Question: I pinned 'Notepad2-mod' to the taskbar. When I click the pinned shortcut, it opens a new instance but doesn't stack in place. It begins a new stack. Additional clicks will utilize the second stack. This can probably best be explained via screenshot:

The oddest part is it used to stack on the taskbar shortcut if I started it by clicking on it or using WIN+num, but if I started 'Notepad2-mod' by right-clicking on a file and using "open with notepad2-mod" it would stack in a new stack. Now, they all stack in a new stack (not on the taskbar-pinned shortcut).
Both the "open with notepad2-mod" registry shortcut and the taskbar-pinned shortcut run the same executable.
Ultimately, I'd like them all to stack in the same place, on top of the taskbar-pinned icon.
'''
1) What did I do to persuade it to behave like this?
2) How can I convince it to all stack on the pinned icon?
'''
---
I just noticed in the Task Manager that when I double click a .txt file I'm running a version of this binary named 'Notepad2.exe' and when I click on the icon on the Taskbar I'm running a copy of this same binary named 'notepad.exe'. I must have done that to fool Windows 7 into thinking it was using vanilla Notepad. I thought changing this might fix it, but it did not. They still stack on a different portion of the Taskbar. They even respond to keyboard shortcuts like 'Start Button+Number' for the slot where they do actually stack.
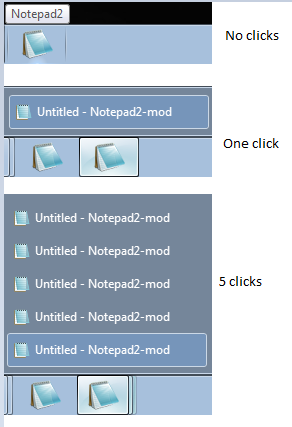
Answer: Thanks to the <URL>, this issue is fixed. Go read his site for a better answer than mine, but, in case his site ever goes away, here are the relevant snippets:
> Notepad2 windows are now assigned to a custom 'AppUserModelID', that's why multiple icons may appear if Notepad2.exe is directly pinned to the taskbar. To fix this, open a window first, and then pin it to the taskbar from the Notepad2 taskbar button context menu.
Note that if you have followed the rest of his instructions on the <URL> and set it up to redirect 'notepad.exe' to 'notepad2.exe', you actually have to start up 'Notepad2.exe' directly, then right click on the taskbar instance and click "Pin to Taskbar".
Now that I did that, all my Notepad2 instances stack in the same place on the taskbar!
Note that the author of Notepad2 says that you have to add code in your application to handle this.
<URL>.